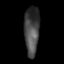
Tissue: lung
Cell type: Others
Senescence score: 0.231
Nuclear area (px): 720
Mean DAPI intensity: 69.4